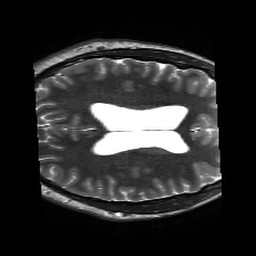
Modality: T2w
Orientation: axial
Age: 18
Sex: male
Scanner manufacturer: siemens
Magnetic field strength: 3 T
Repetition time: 13.52 s
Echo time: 0.088 s